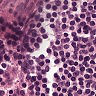
Metastatic tissue present: no